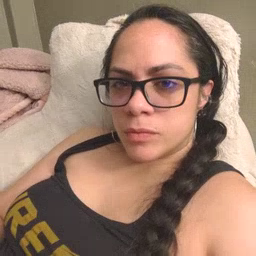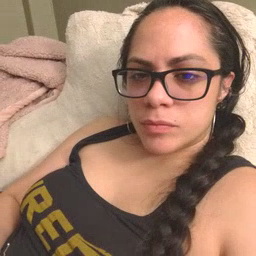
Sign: any